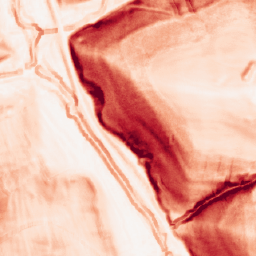
Category: morphological
Decomposition family: morphological_gradient
Decomposition parameters: size: 5
shape: square
Upsampling method: area
Upsampling parameters: scale: 2
Upsampling scale: 2